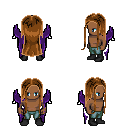
a pixel art fantasy rpg character, male body template, human, dark skin, purple wings, teal pants, brown extra-long hairstyle, black shoes, four views (front, back, left, right), 2x2 character sprite sheet, small pixel art, hard edges, no anti-aliasing